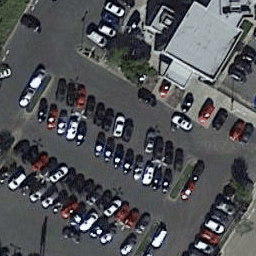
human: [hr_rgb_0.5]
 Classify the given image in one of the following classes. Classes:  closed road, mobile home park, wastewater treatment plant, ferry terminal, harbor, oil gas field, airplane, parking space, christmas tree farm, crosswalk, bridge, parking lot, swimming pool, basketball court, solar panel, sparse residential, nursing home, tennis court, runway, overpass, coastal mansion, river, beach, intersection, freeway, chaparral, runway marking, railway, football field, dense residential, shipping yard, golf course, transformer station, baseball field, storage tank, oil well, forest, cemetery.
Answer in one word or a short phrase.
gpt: parking lot